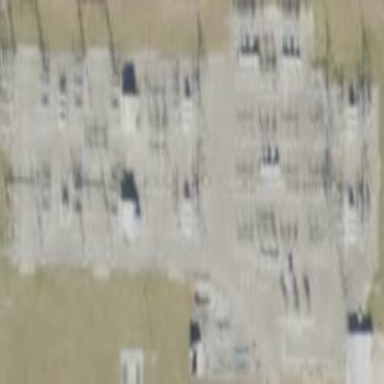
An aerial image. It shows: Outdoor transmission substation.